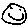
Label: smiley face